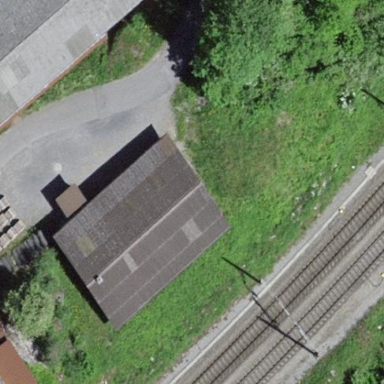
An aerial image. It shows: Transportation building.